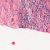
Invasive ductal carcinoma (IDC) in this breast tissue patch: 0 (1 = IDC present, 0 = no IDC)